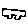
Label: car